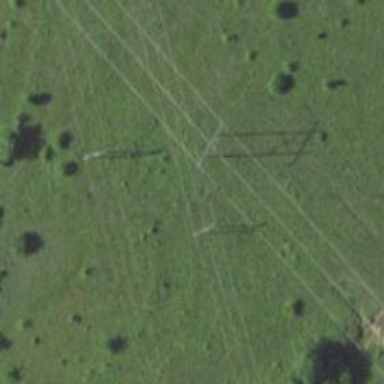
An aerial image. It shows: H-frame power tower design.